Question: I'm working on a personal project. I want to transmit some data over the air with an old ham radio.
My first draft application works like that :
I construct one byte with 4 "signals" :
- 5000hz means "00"- 6khz means "01"- 7khz means "10"- 8khz means "11"- 9khz means same as the previous one
then I merge those 4 couple of bits together and start again with the next one.
The demodulation works great and should be fast enough, but I'm having an issue with the sound generation... it's slow...
Here's my debug code :
'''
#include <iostream>
#include <windows.h>
using namespace std;
int main()
{
Beep( 5000, 100 );
Beep( 6000, 100 );
Beep( 7000, 100 );
Beep( 8000, 100 );
Beep( 9000, 100 );
return 0;
}
'''
I'm expecting 5 beeps, close together, 100ms each but here's what I get (on top, five "100ms Beeps(), and on the bottom, five "20ms Beeps()" :

As you can see, what I get is 50ms beeps followed 75ms pause when I want 100ms beeps, and 10ms beeps followed by 100ms pause when I want a 20ms beep.
I would get the higher usable bandwidth with 3ms sounds (.... 41 bytes/sec.... which is more than enough for my application)
Compiler : g++ (mingw)
Os : seven 64bits
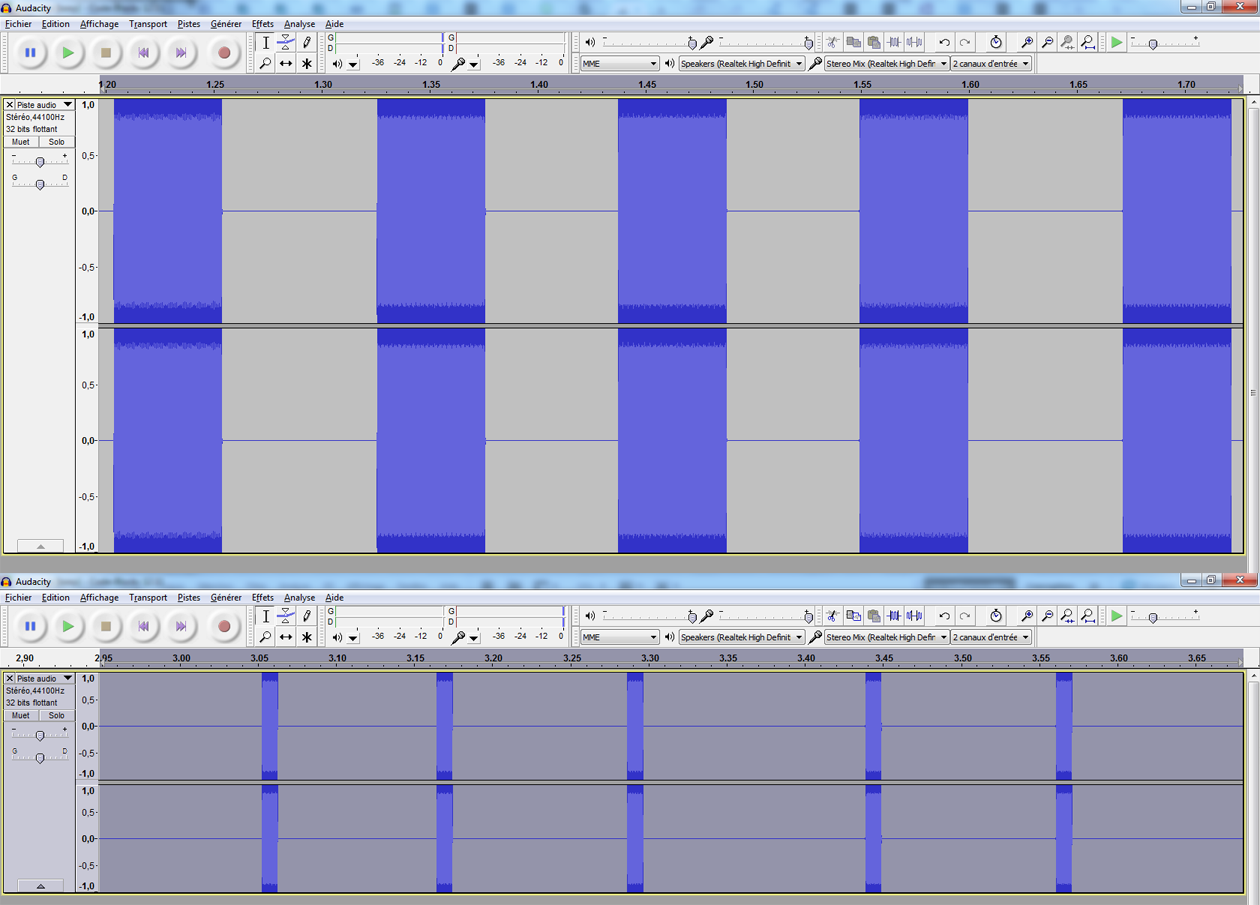
Answer: One way (which would be suitable since you want to target Linux too) would be to generate a WAV file, then play that. (There are simple ways to <URL>
You could use a library to generate the WAV file, or create it yourself, both approaches are pretty simple. There are many <URL> on the web.
If you do it yourself:
'''
/* WAV header, 44 bytes */
struct wav_header {
uint32_t riff packed;
uint32_t len packed;
uint32_t wave packed;
uint32_t fmt packed;
uint32_t flen packed;
uint16_t one packed;
uint16_t chan packed;
uint32_t hz packed;
uint32_t bpsec packed;
uint16_t bpsmp packed;
uint16_t bitpsmp packed;
uint32_t dat packed;
uint32_t dlen packed;
};
'''
Initialize with:
'''
void wav_header(wav_header *p, uint32_t dlen)
{
memcpy(p->riff, "RIFF", 4);
p->len = dlen + 44;
memcpy(p->wave, "WAVE", 4);
memcpy(p->fmt, "fmt ", 4);
p->flen = 0x10;
p->one = 1;
p->chan = 1;
p->hz = 22050;
p->bpsec = hz;
p->bpsmp = 1;
p->bitpsmp = 8;
memcpy(p->dat, "data", 4);
p->dlen = dlen;
}
'''